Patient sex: M
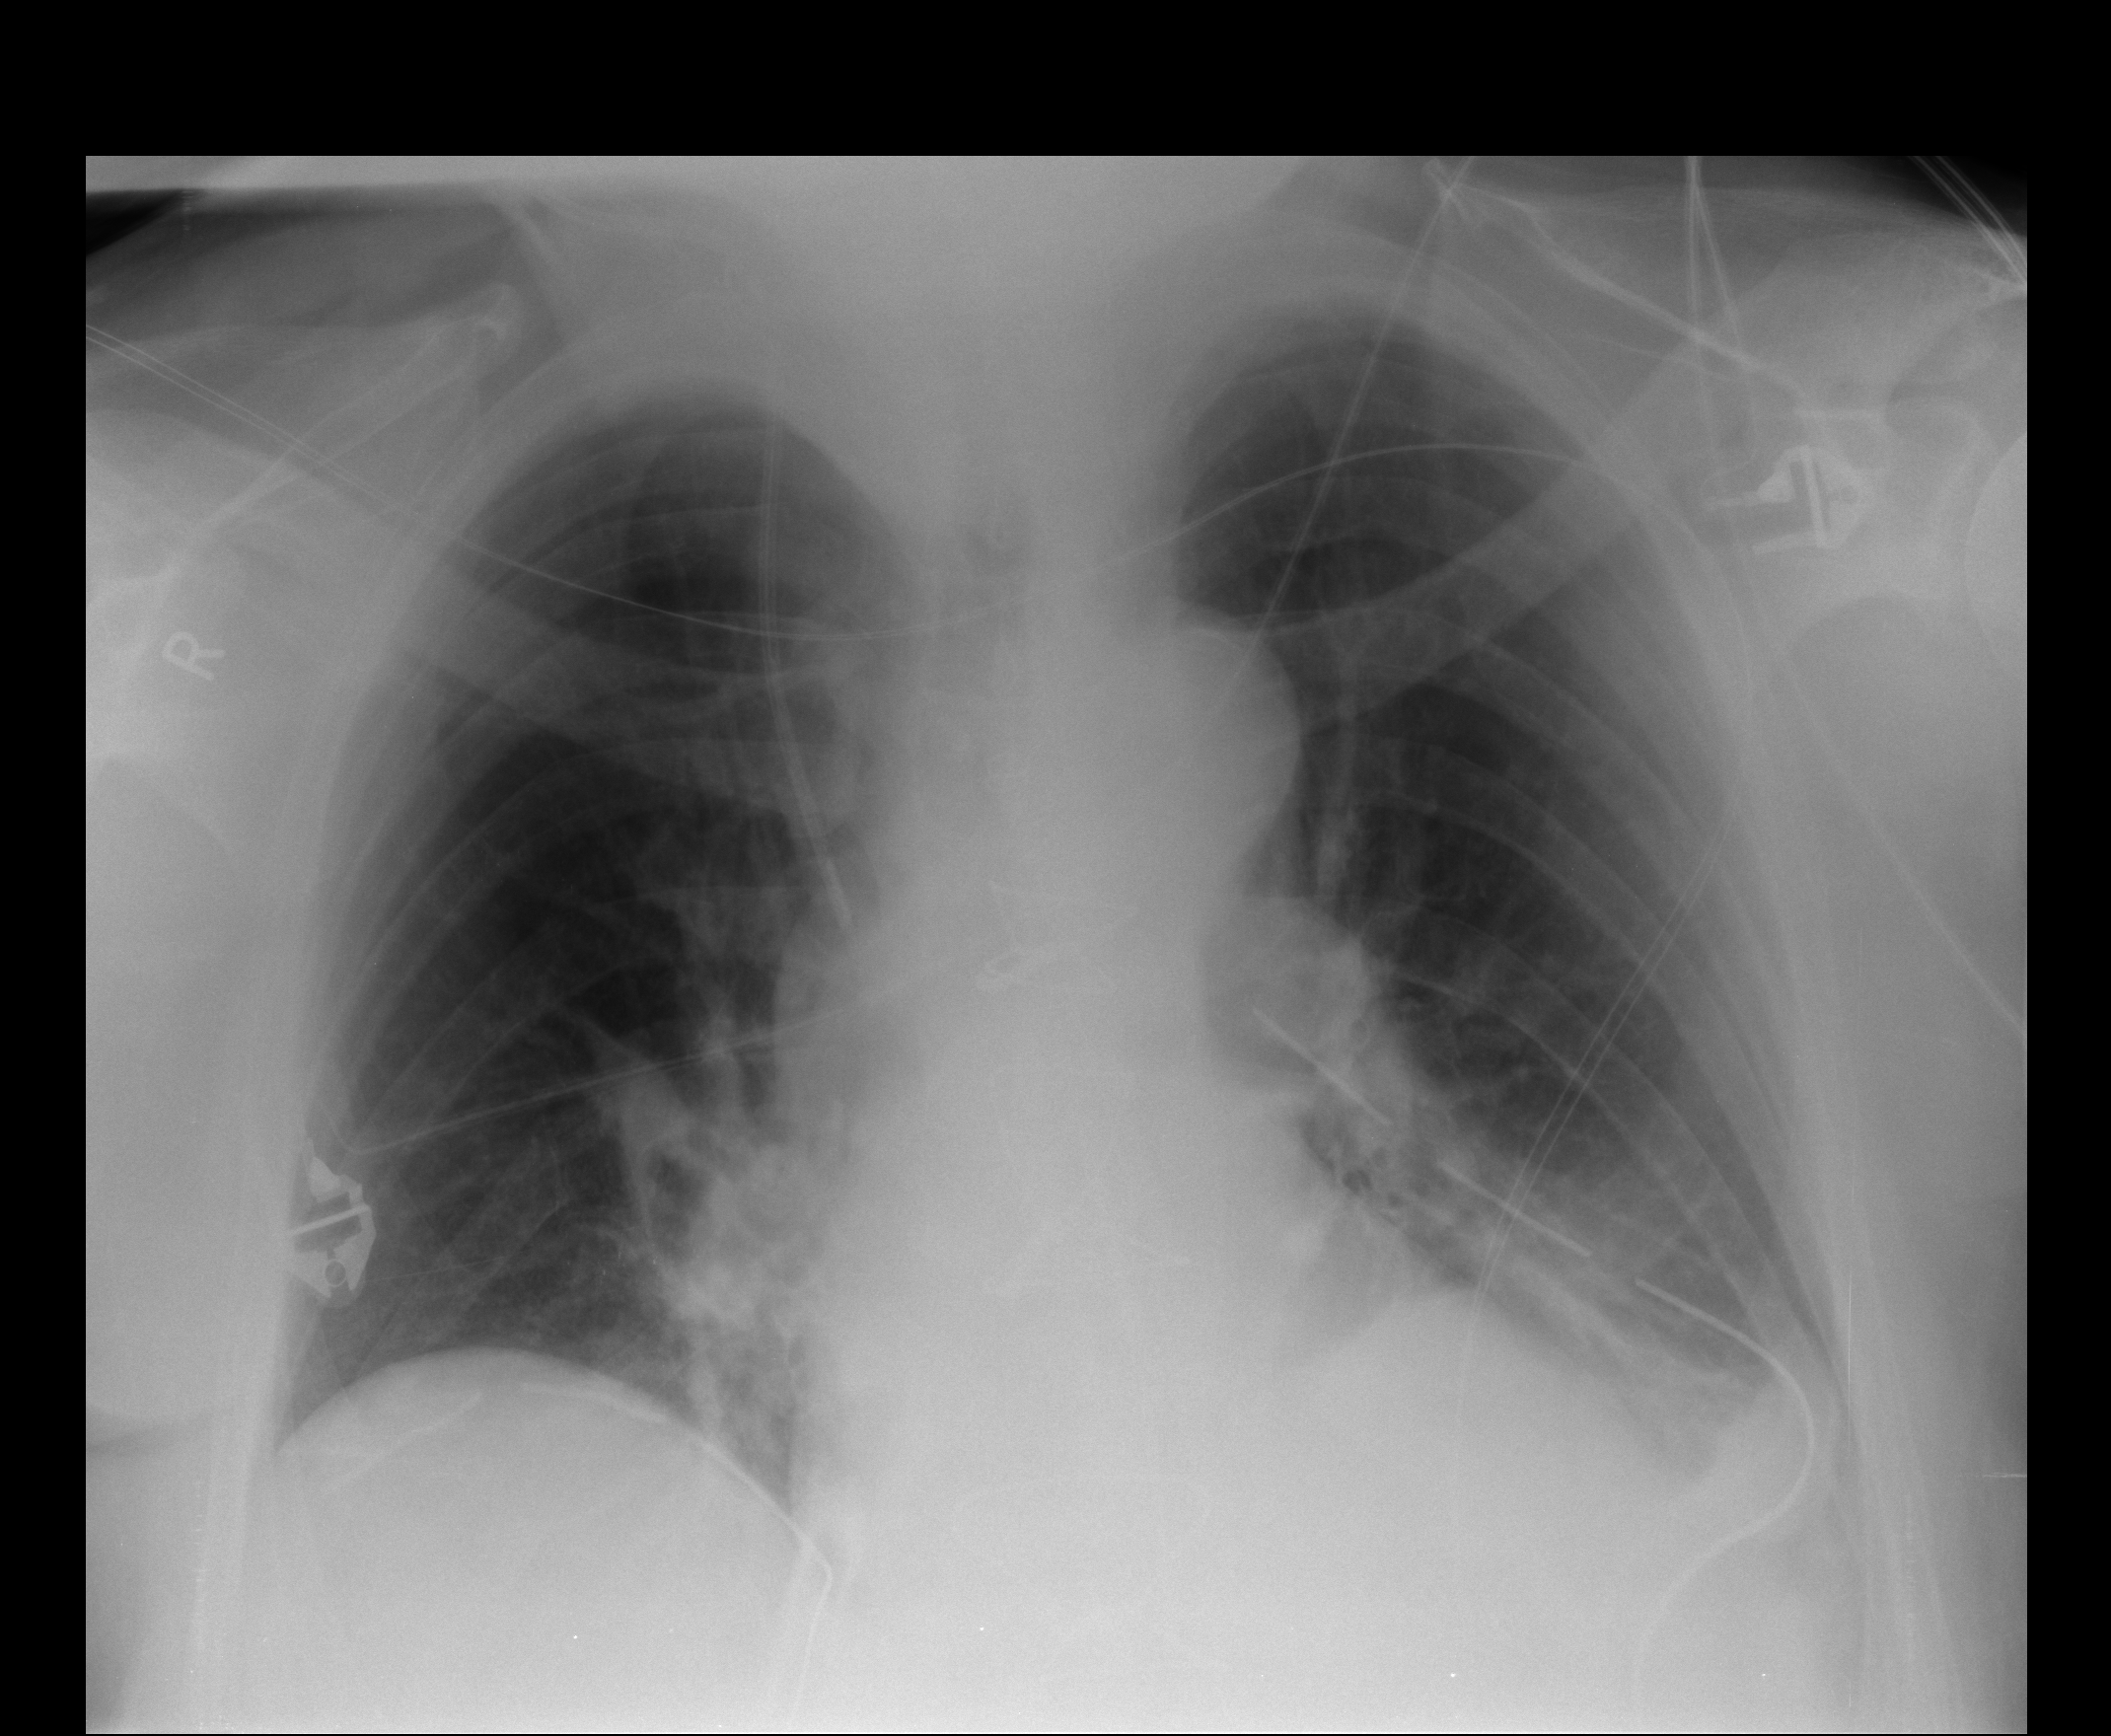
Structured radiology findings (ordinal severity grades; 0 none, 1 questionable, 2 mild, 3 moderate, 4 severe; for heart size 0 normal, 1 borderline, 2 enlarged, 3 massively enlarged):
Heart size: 1
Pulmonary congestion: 0
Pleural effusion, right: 0
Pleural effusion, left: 2
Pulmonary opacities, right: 1
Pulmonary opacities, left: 1
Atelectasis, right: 2
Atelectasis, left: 2